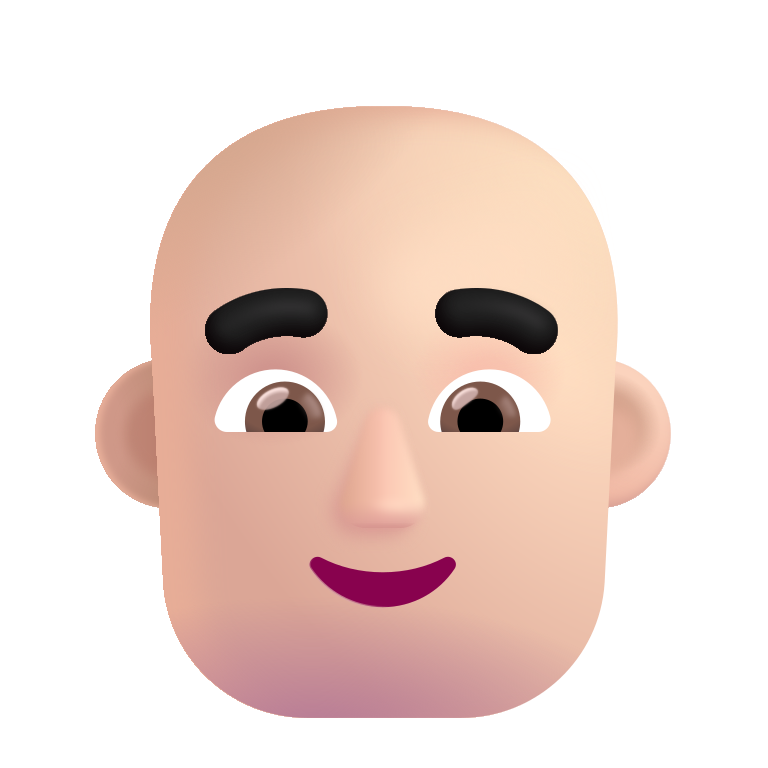
man bald color light